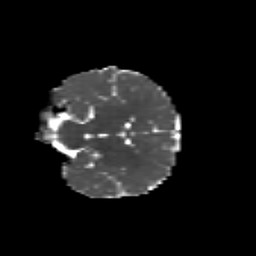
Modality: MD
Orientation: coronal
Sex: male
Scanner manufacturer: siemens
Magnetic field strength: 3 T
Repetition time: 5 s
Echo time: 0.071 s